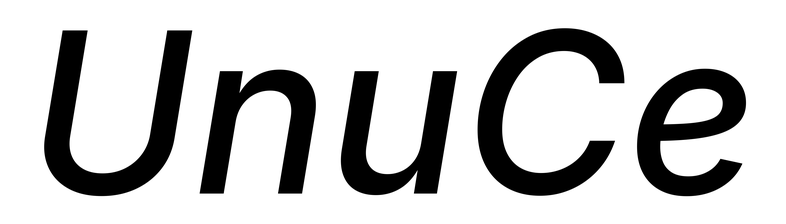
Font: Inter-Italic_Medium_Italic